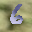
Label: 6